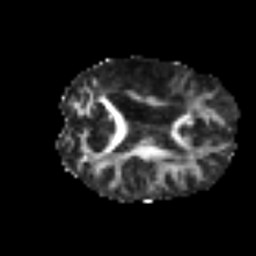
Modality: FA
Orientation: axial
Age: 44
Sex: female
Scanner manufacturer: siemens
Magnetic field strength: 3 T
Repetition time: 6.1 s
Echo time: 0.101 s